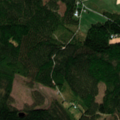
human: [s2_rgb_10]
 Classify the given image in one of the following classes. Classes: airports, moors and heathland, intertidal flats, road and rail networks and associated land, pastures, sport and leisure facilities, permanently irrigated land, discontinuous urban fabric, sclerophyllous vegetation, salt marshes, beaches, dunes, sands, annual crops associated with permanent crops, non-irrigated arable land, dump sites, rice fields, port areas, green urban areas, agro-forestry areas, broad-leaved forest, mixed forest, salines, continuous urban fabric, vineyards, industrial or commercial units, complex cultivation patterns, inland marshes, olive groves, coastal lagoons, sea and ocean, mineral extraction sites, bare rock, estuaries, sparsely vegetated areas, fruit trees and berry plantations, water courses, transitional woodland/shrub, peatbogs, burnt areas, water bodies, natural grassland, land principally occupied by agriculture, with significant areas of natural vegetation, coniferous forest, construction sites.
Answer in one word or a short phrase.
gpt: non-irrigated arable land, coniferous forest, mixed forest